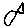
Label: fish